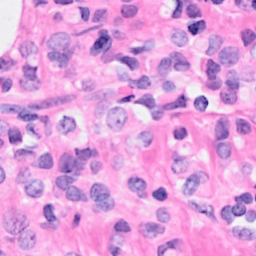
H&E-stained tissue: Breast